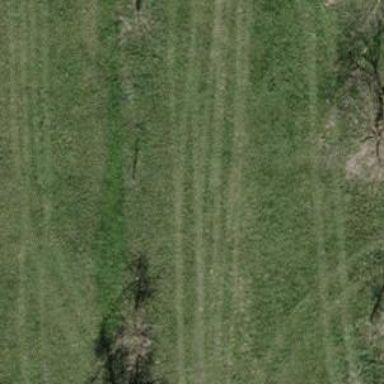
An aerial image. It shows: Row of trees in natural setting.